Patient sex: F
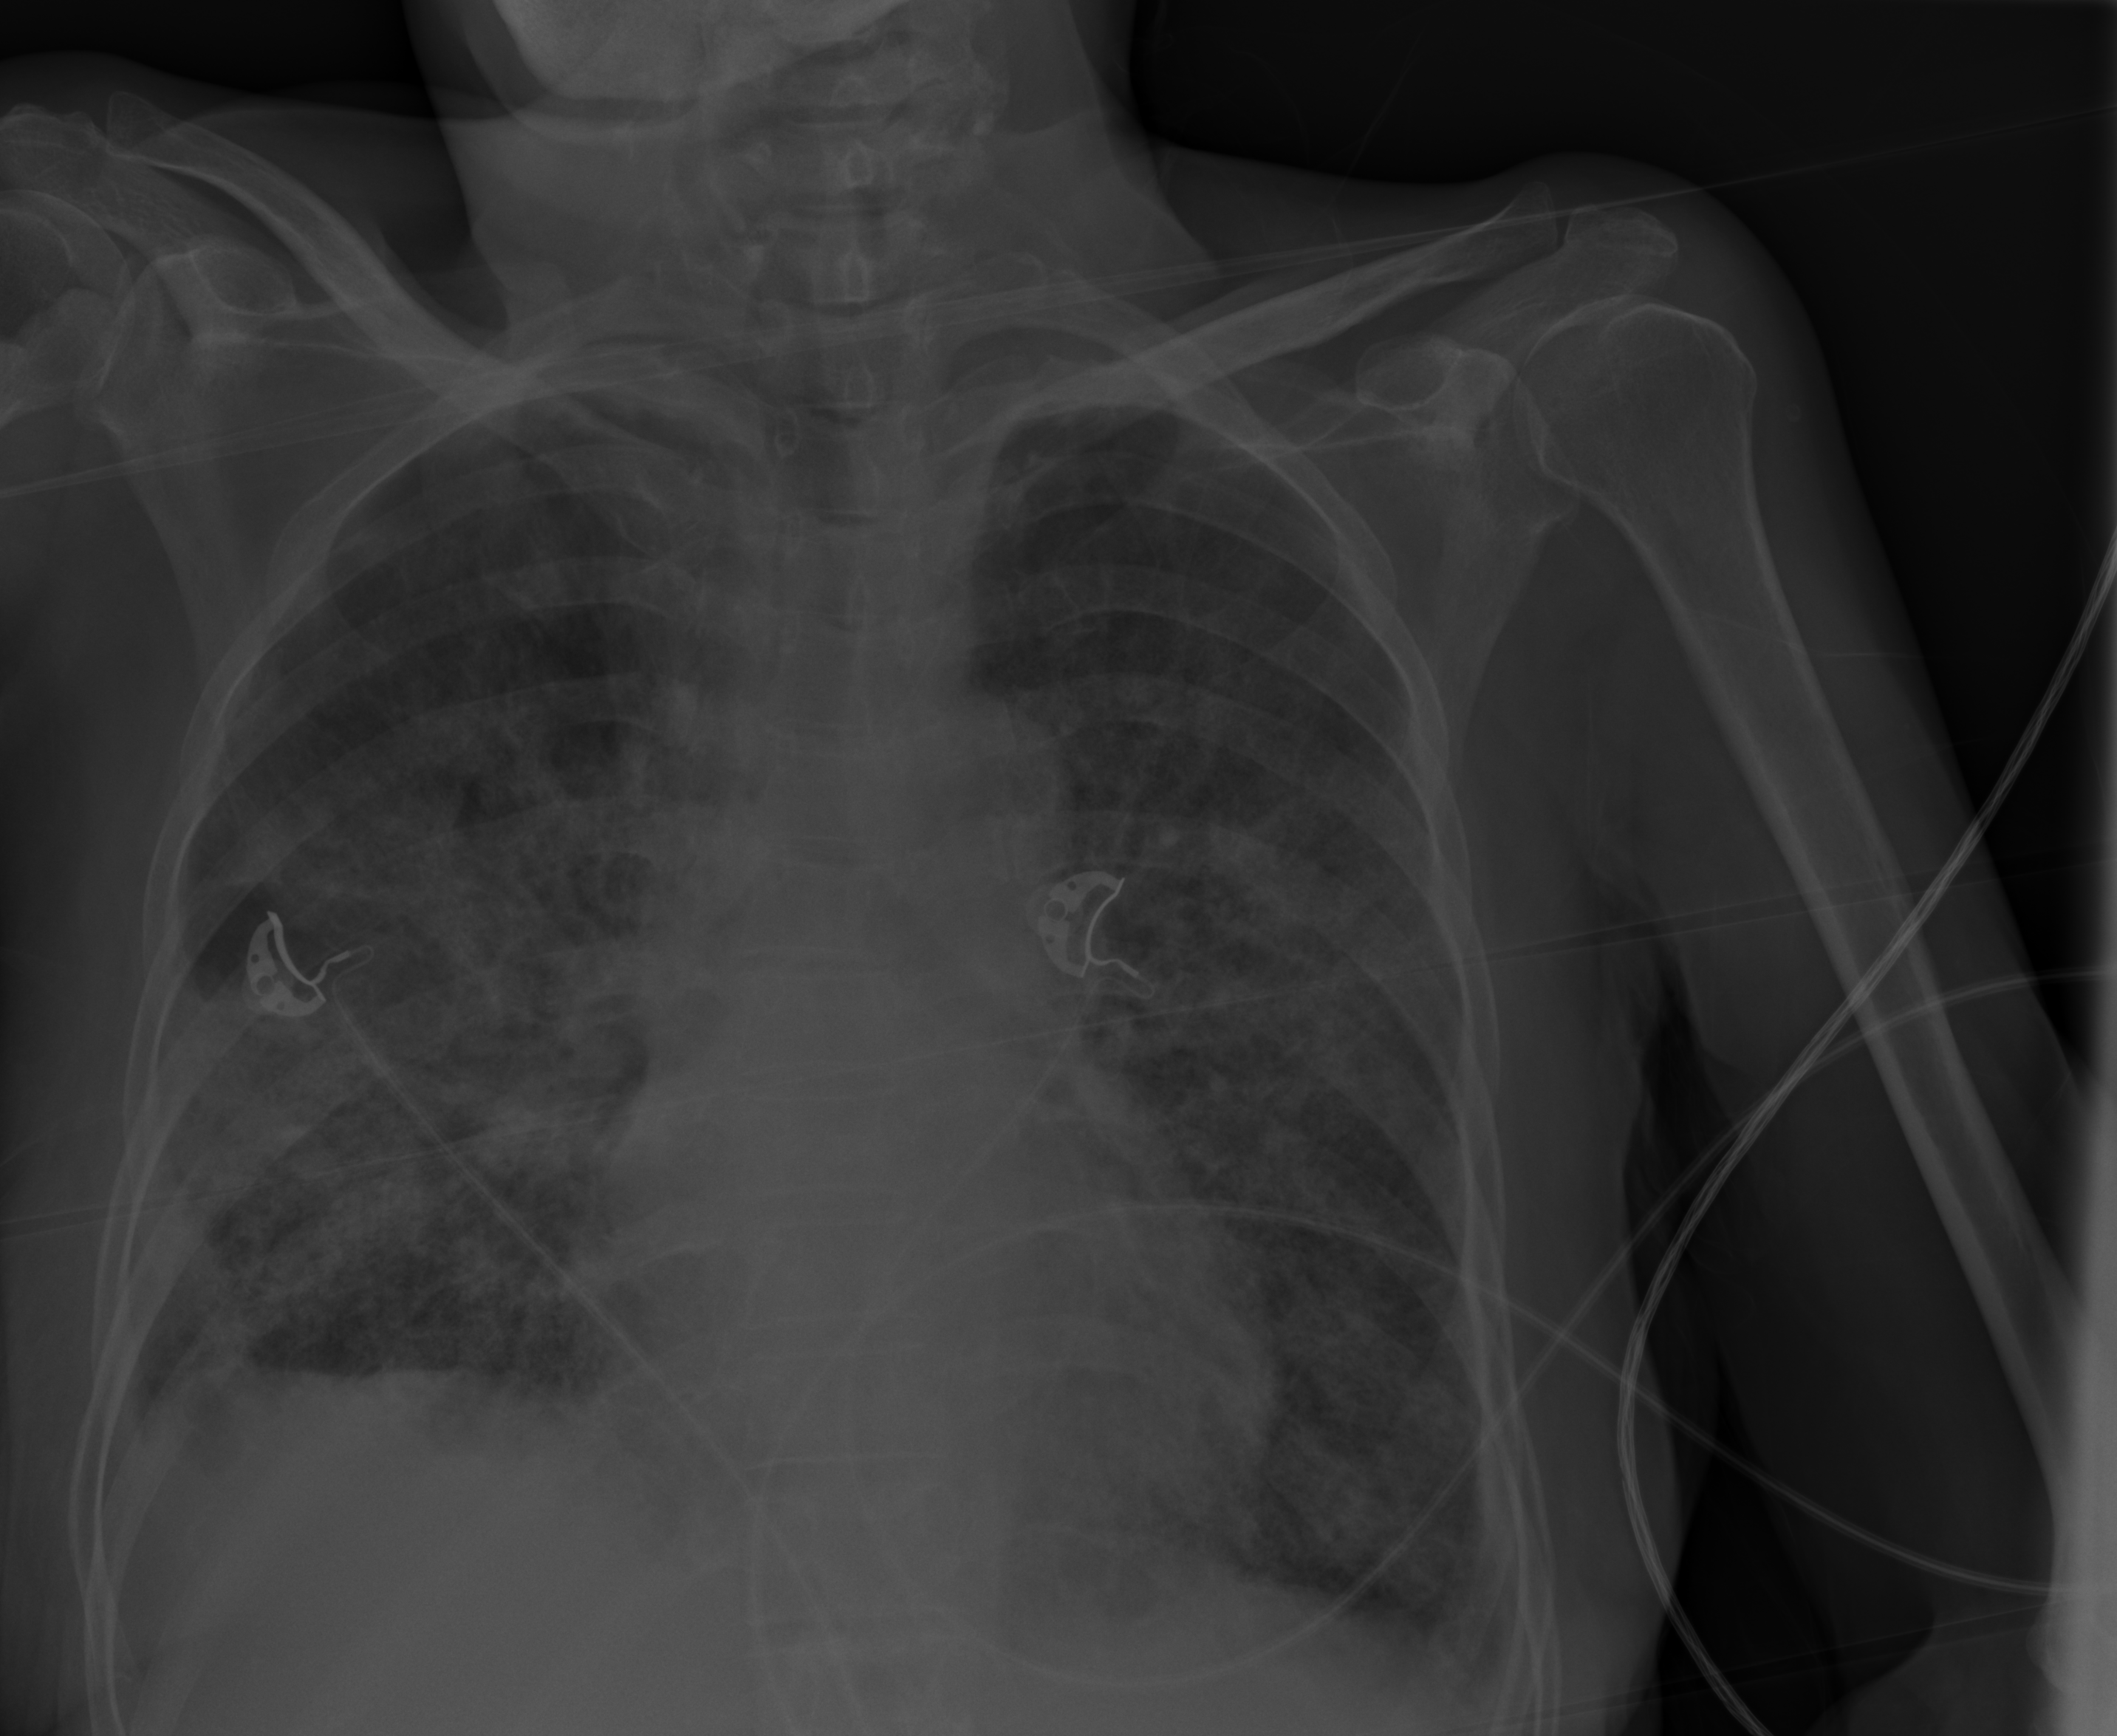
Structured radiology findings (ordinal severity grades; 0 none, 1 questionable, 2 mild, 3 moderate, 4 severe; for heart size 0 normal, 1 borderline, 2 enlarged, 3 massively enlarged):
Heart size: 0
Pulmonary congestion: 0
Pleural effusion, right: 2
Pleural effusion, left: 0
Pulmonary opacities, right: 3
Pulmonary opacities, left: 3
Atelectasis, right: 2
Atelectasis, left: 2